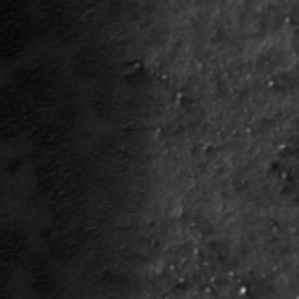
Label: frost